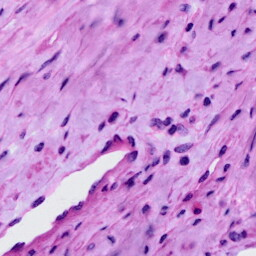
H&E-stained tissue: Cervix